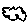
Label: cloud